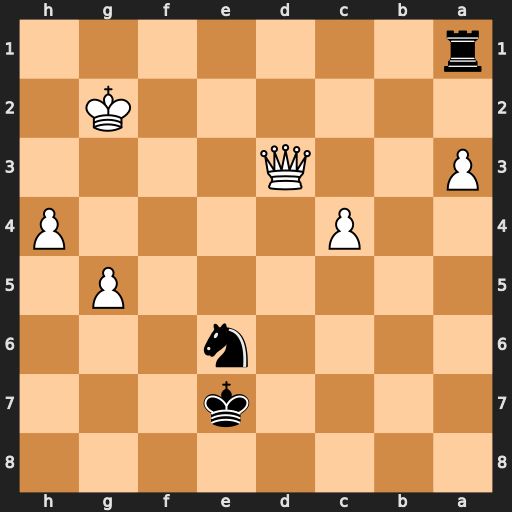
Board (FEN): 8/4k3/4n3/6P1/2P4P/P2Q4/6K1/r7
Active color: b
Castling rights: -
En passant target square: -
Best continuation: Nf4+ Kf3 Nxd3